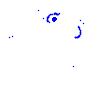
Particle: electron